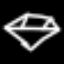
Label: diamond